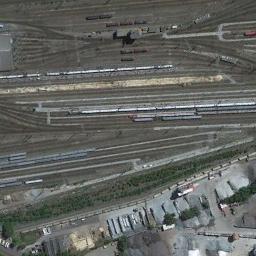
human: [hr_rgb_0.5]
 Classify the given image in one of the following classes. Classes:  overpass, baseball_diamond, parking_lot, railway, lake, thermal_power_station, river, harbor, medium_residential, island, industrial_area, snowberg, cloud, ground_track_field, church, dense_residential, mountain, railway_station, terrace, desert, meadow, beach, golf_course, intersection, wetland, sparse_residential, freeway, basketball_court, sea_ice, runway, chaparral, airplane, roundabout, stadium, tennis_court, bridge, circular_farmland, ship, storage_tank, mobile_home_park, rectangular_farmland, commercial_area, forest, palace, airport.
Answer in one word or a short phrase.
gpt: railway